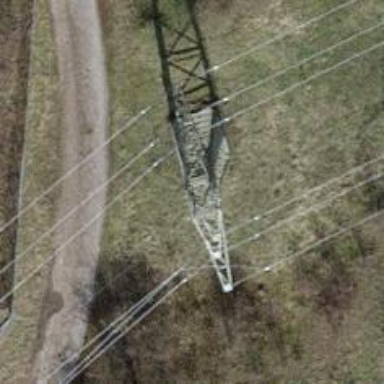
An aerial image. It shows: Power line is depicted.